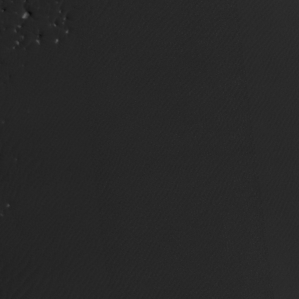
Label: non_frost